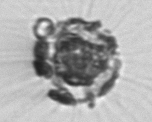
Label: unknown2